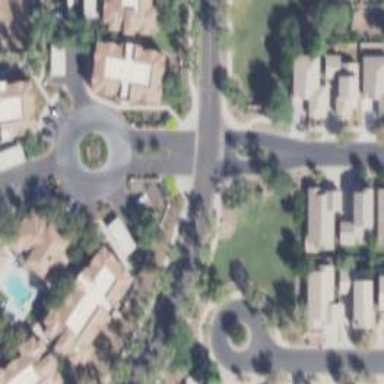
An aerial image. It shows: Residential road with asphalt surface and sidewalk on the left.